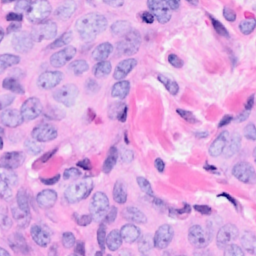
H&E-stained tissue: Breast